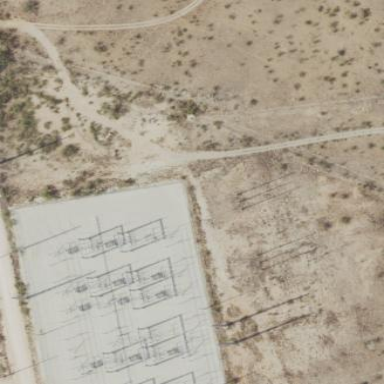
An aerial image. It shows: Power line with 3 cables. It uses busbar.